Question: Just subj. Can't find how to do that without databindings.
I'm trying to do that simply like that:
'''
maingrid.ColumnDefinitions.Add(col1);
DataGrid listOfExercises = new DataGrid();
listOfExercises.ItemsSource = GetDayExercises(ref time);
Grid.SetRowSpan(listOfExercises, maingrid.RowDefinitions.Count - 1);
Grid.SetColumn(listOfExercises, maingrid.ColumnDefinitions.Count - 1);
maingrid.Children.Add(listOfExercises);
'''
GetDayExercises() returns int[]. I've got the next result:

Number of rows is the same as must be, but where are the numbers?
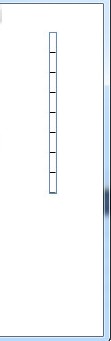
Answer: Looks like you miss 'Binding'. Try this:
'''
DataGridTextColumn col1 = new DataGridTextColumn();
col1.Binding = new Binding();
dataGrid1.Columns.Add(col1);
dataGrid1.ItemsSource = Enumerable.Range(1, 10);
'''
It shows datagrid with numbers from 1 to 10